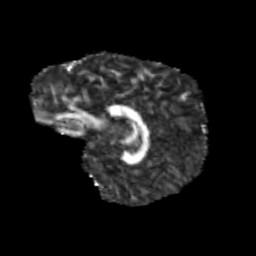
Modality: FA
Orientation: sagittal
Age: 12
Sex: male
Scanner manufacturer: siemens
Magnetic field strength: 3 T
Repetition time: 3.8 s
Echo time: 0.07 s